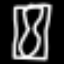
Label: hourglass